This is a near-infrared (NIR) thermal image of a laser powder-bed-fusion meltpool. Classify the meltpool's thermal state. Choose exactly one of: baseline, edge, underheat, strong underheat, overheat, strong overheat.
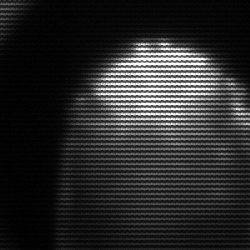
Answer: edge